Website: macys
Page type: account-selection
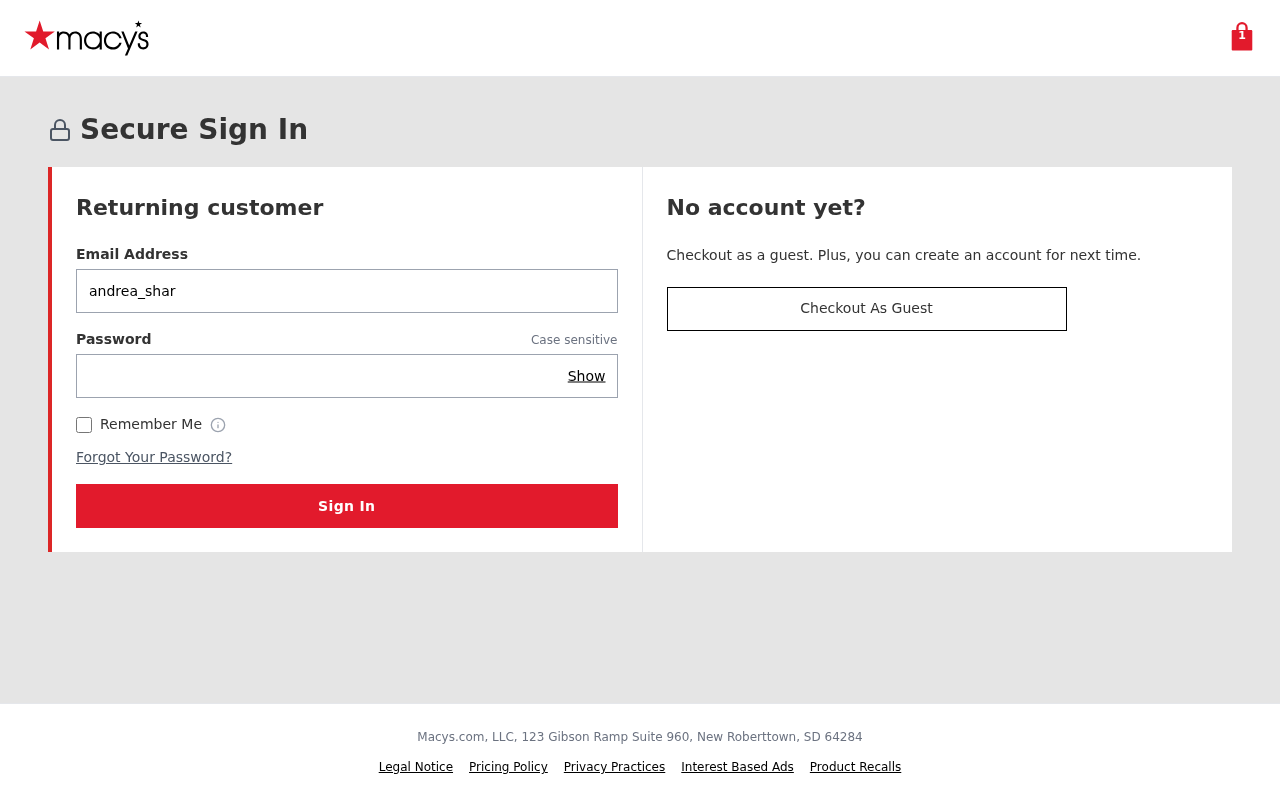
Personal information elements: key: PII_EMAIL
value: andrea_sharp@yahoo.com
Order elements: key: ORDER_NUM_ITEMS
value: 1